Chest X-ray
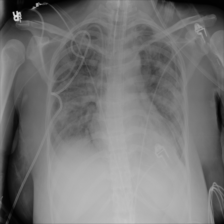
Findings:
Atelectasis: negative
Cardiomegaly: negative
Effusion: negative
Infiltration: negative
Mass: negative
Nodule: negative
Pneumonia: negative
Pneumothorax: positive
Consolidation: negative
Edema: negative
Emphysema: negative
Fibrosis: negative
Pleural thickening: negative
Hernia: negative